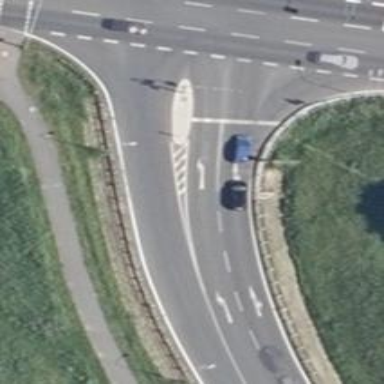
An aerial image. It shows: Secondary road with asphalt surface.